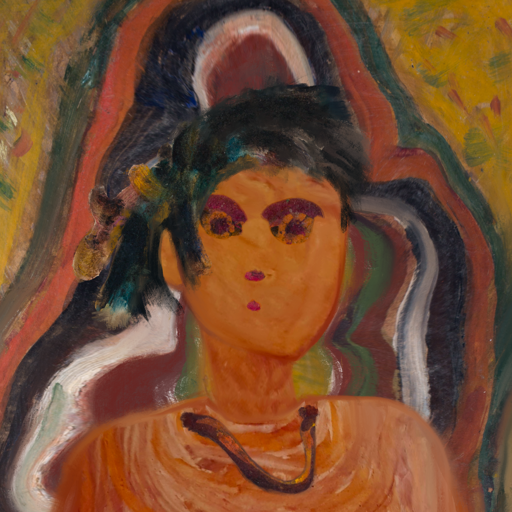
Background: AfterRaid, Head And Neck Front: Pious_Lady, Face Front: Doll, Bust: Pious_Lady, Hair Front: Pipe, Head Accessory: Blank, Second Necklace: Comrade, Necklace: Blank, Baby: Blank